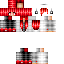
A female human skin with dark skin, wearing red helmet dressed in a red hoodie and red pants, featuring a closed mouth.